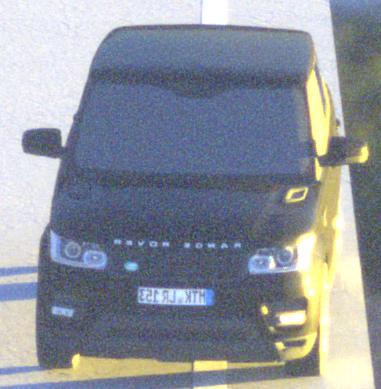
Make: Land Rover
Model: Range Rover Sport 5.0 V8 SC
Detailed model: Range Rover Sport (II)
Model produced from: 2013/09
Model produced until: 2015/07
Doors: 5
Color: black
Road condition: dry road
Daytime: sunrise or sunset
Contrast: high contrast